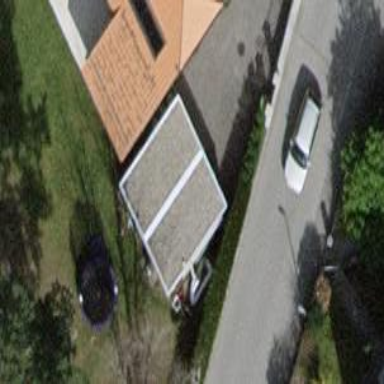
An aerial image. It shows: Group of garages.